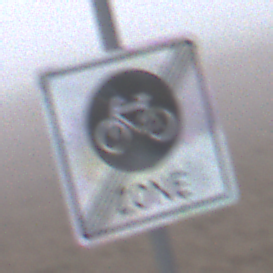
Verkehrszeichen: EndeFahrradzone
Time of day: MorningAfternoon
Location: Outdoor (RoadRail)
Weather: Overcast
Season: NotSpecified
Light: Natural